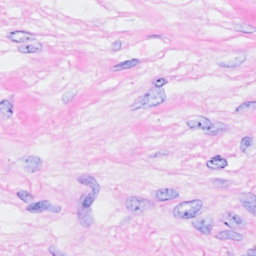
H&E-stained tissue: Breast